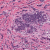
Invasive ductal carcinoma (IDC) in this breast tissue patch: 0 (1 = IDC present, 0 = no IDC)